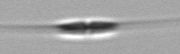
Label: Cylindrotheca